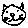
Label: cat